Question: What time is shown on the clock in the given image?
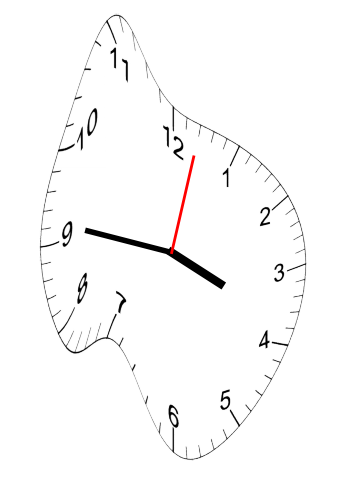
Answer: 03:46:02